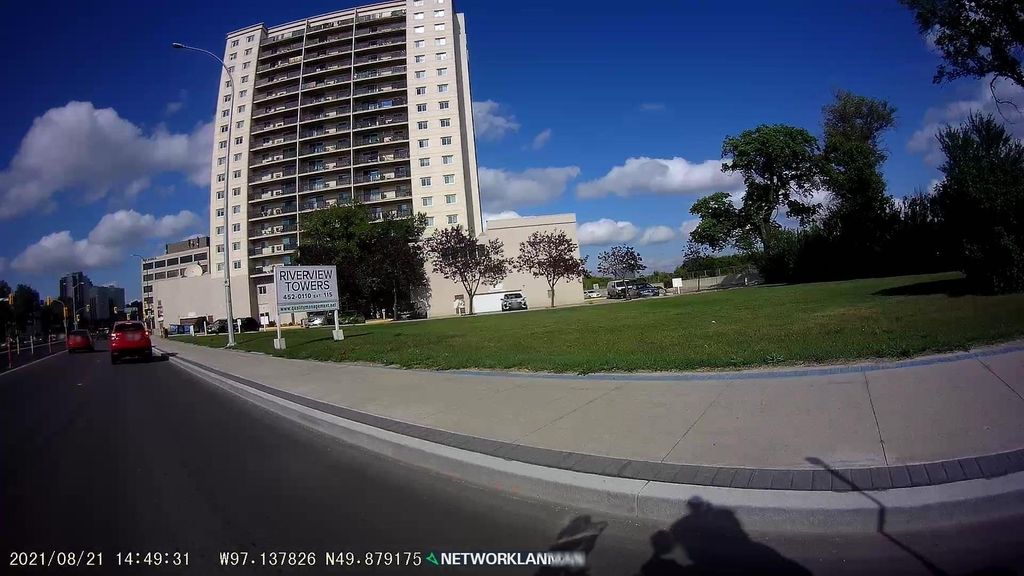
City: winnipeg